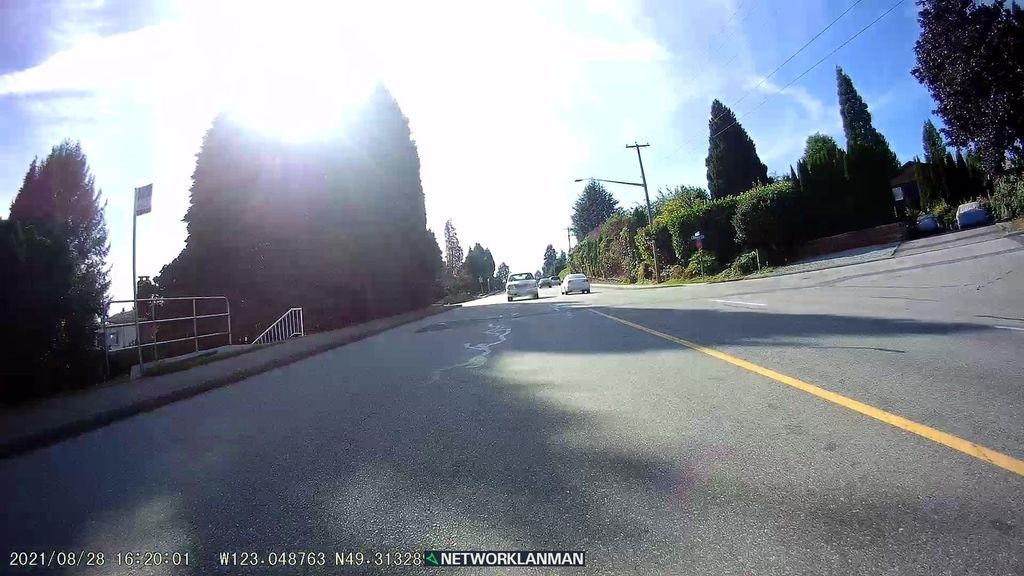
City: vancouver